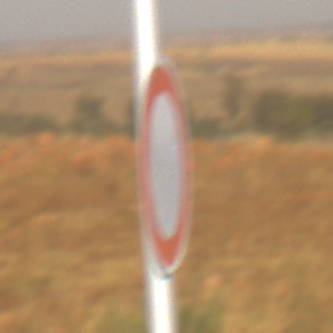
Verkehrszeichen: VerbotFahrzeugeAllerArt
Umgebung: Outdoor, Nature
Tageszeit: MorningAfternoon
Wetter: Clear
Licht: Natural
Jahreszeit: NotSpecified
Kontrast: HighContrast